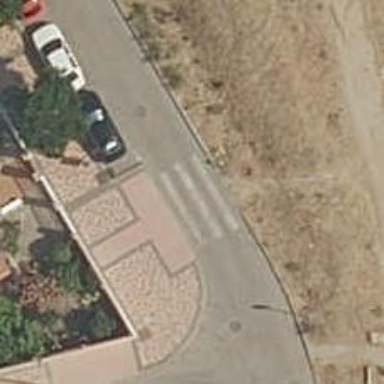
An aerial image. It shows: Uncontrolled road crossing.